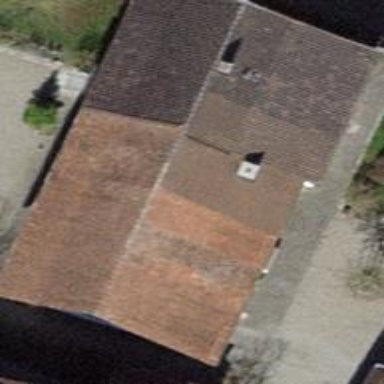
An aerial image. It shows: Gabled roofed house.